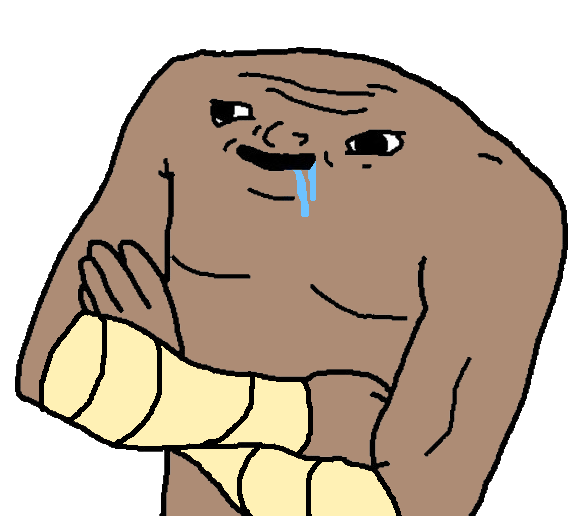
Label: 5_Brainlet